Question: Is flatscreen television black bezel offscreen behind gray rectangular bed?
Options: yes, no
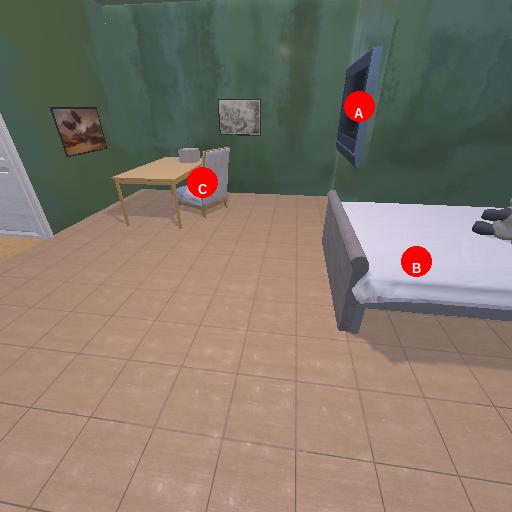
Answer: yes